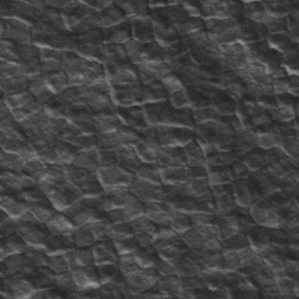
Label: frost